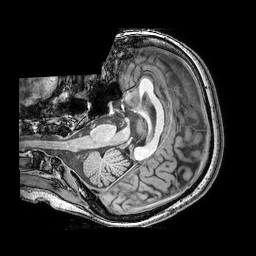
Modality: T1w
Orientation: axial
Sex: female
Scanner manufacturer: philips
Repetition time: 0.00816 s
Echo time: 0.00374 s